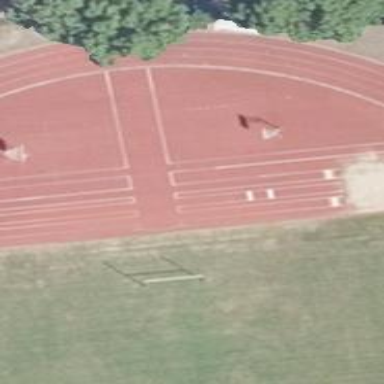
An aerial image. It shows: Long jump track made of tartan surface for athletics.